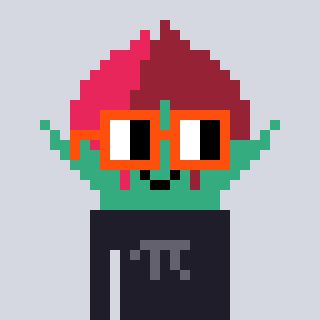
a pixel art character with square orange glasses, a rosebud-shaped head and a grayscale-colored body on a cool background